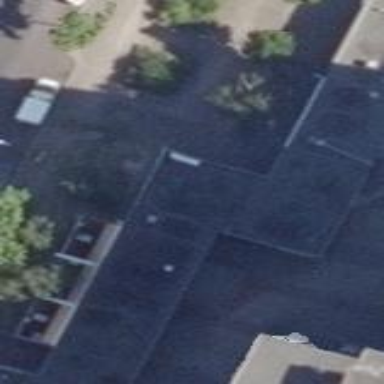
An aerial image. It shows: Commercial building with flat roof.